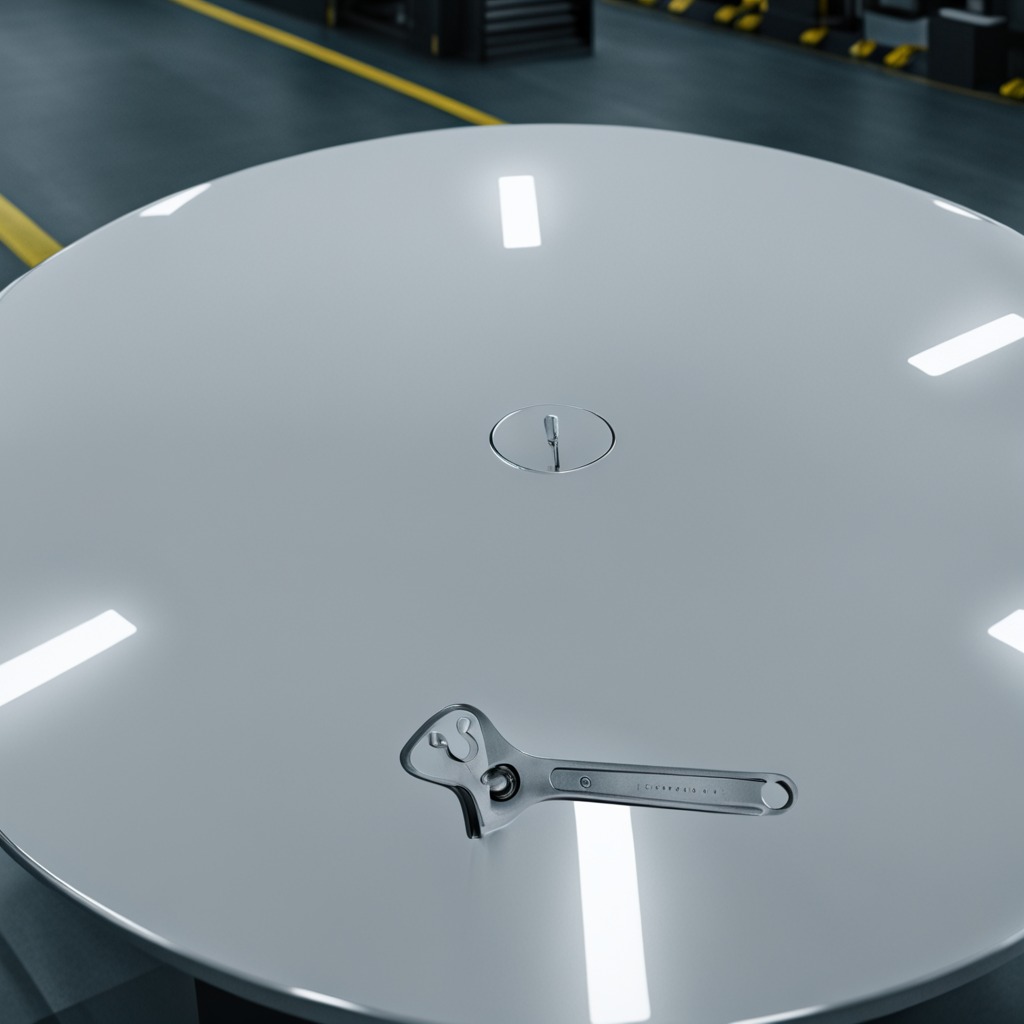
An wrench is lying on a table in a ship maintenance bay.